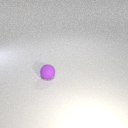
small purple rubber sphere